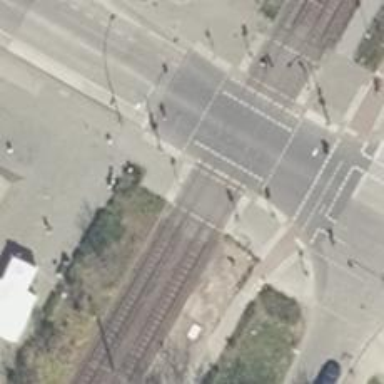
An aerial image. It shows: Tram crossing with traffic signals.